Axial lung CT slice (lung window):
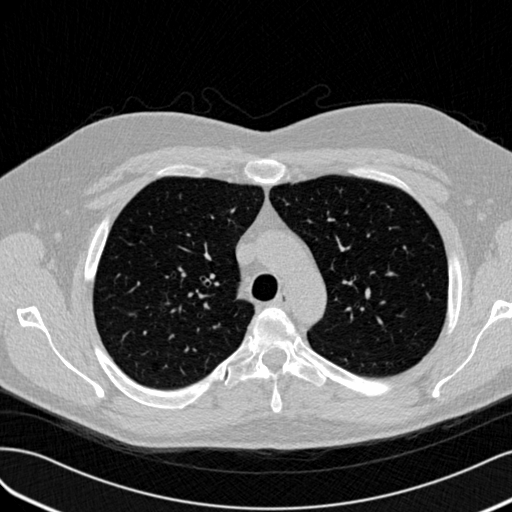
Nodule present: no